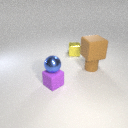
small blue metal sphere in front of large brown rubber cube